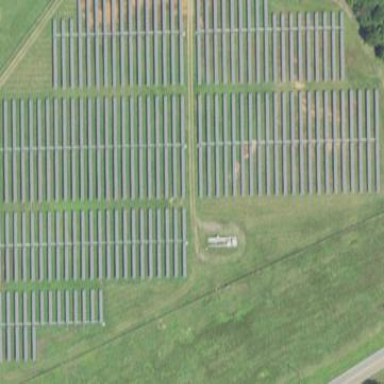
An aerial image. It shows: Solar power plant using photovoltaic technology.